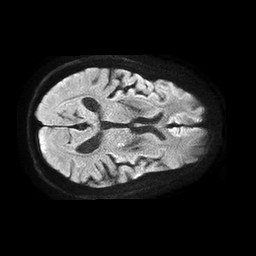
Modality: TRACE
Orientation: axial
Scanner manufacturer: philips
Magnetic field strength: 1.5 T
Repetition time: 4.6 s
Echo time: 0.09059 s